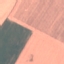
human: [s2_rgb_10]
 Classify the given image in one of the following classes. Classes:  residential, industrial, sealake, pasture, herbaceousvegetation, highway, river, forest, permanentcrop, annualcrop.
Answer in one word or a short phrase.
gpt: AnnualCrop